Aerial crown-view tile of a tropical tree (Barro Colorado Island, Panama), acquired 20250818:
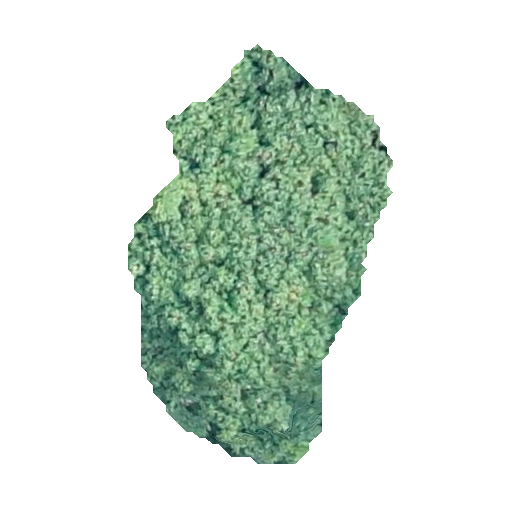
Species: Cecropia insignis
GBIF accepted scientific name: Cecropia insignis
Crown area: 104.857 m²